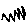
Label: zigzag